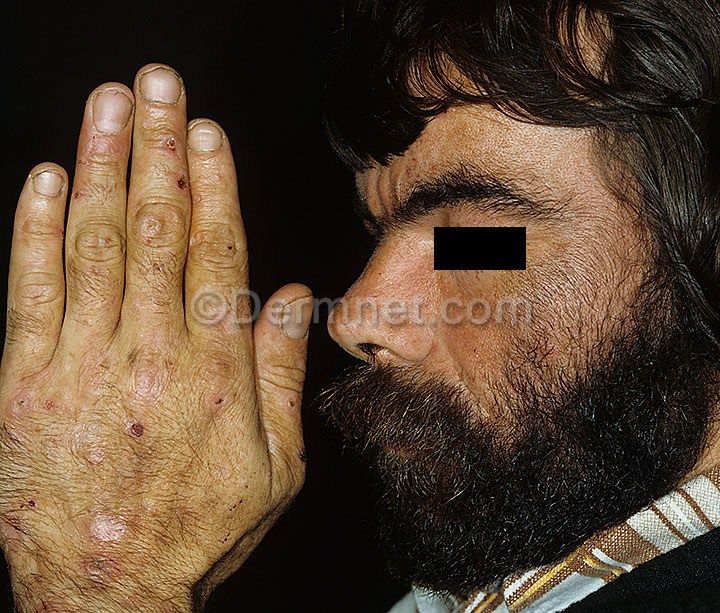
Disease: Light Diseases and Disorders of Pigmentation